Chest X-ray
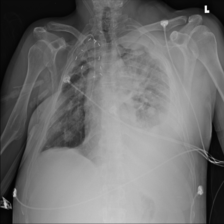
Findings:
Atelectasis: negative
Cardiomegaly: negative
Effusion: positive
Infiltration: positive
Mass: negative
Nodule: positive
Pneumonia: negative
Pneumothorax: negative
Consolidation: negative
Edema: negative
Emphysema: negative
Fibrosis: negative
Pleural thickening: negative
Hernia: negative